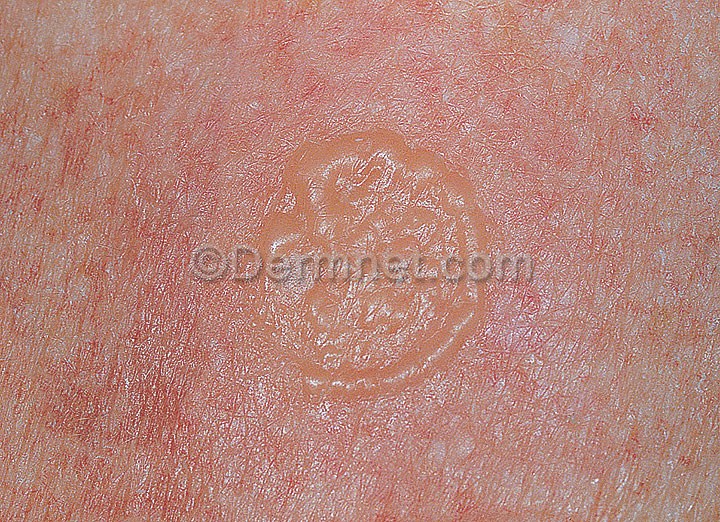
Disease: Poison Ivy Photos and other Contact Dermatitis